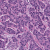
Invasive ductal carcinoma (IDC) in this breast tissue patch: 1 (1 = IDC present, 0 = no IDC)